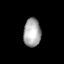
Tissue: lung
Cell type: Epithelial cells
Senescence score: 0.1815
Nuclear area (px): 485
Mean DAPI intensity: 167.835